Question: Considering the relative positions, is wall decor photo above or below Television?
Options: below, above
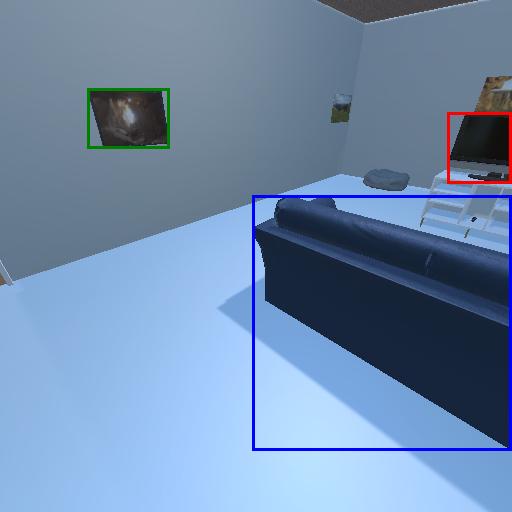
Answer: below